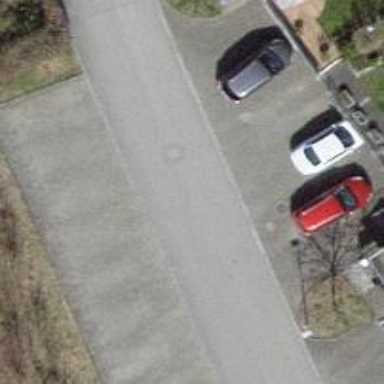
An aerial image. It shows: Parking area.